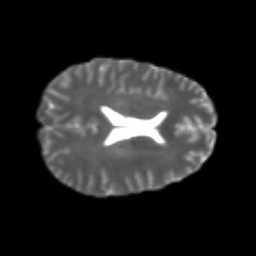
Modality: T2w
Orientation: axial
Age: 25
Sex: female
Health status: healthy
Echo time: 0.074 s